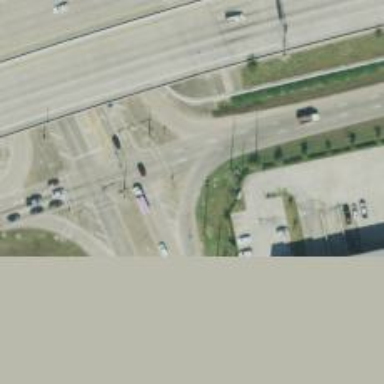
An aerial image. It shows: Frontage road connected to secondary link.